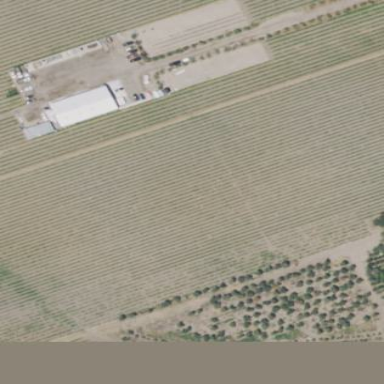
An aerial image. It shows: Vineyard where grapes are grown.